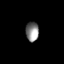
Tissue: skin
Cell type: Epithelial cells
Senescence score: 0.679
Nuclear area (px): 247
Mean DAPI intensity: 134.826